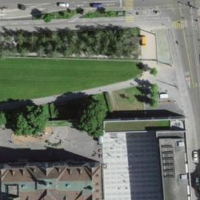
EUNIS habitat code: 57
Species observed at this site:
Pieris rapae
Antirrhinum majus